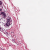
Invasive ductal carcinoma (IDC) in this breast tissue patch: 0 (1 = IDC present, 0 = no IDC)